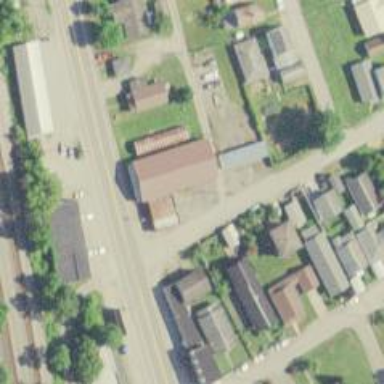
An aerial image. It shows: Alleyway designated as service road.